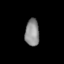
Tissue: lung
Cell type: Others
Senescence score: 0.2412
Nuclear area (px): 373
Mean DAPI intensity: 141.542